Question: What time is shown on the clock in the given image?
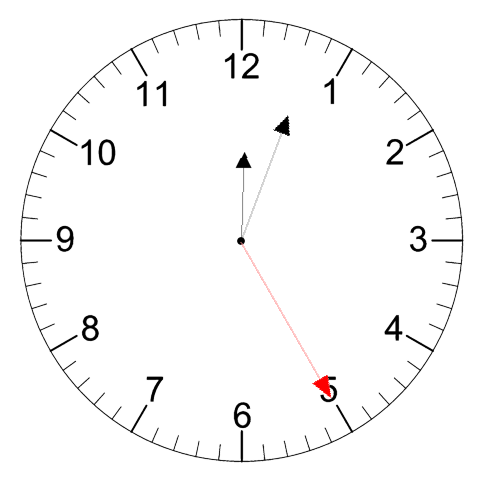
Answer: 12:03:25